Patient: sex M, age 62
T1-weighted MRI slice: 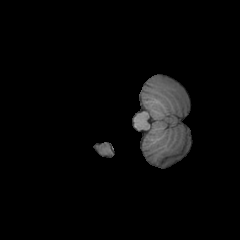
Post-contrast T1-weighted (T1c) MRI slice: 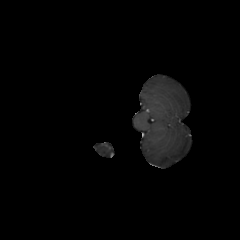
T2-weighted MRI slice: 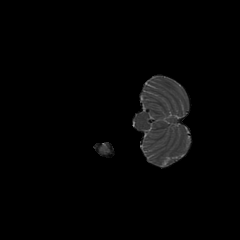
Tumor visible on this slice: no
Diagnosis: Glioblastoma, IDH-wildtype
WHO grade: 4